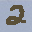
Label: 2